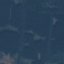
Land use / land cover class: Forest